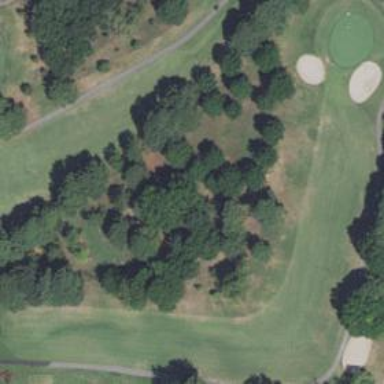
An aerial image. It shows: Golf fairway surrounded by grass.